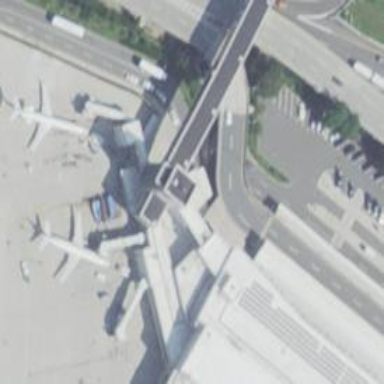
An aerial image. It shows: Airport gate.